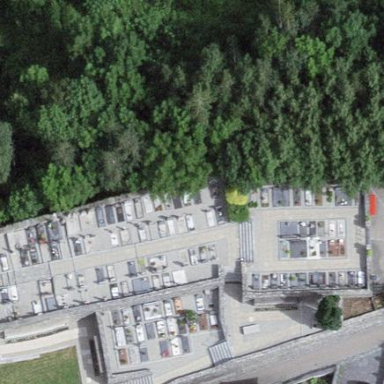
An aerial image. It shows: Cemetery.